Question:
I want when i check each box, progress bar increase %20 and when i unchecked box, progress bar decreased %20.
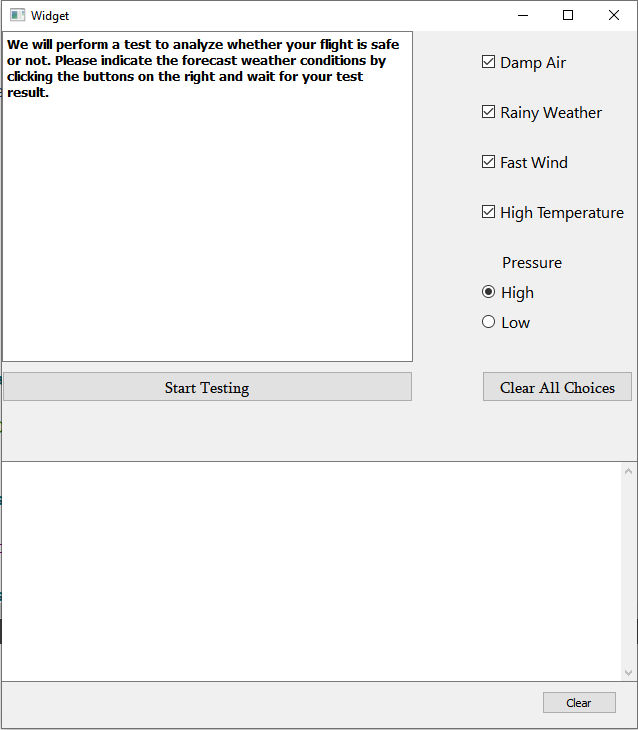
Answer: Connect to 'QCheckBox::stateChanged(int state)' signal, and change the 'progressbar' value according to signal 'state'.
### Edit
Following the comments, I will update the answer further more. Like I said you need to connect to 'QCheckBox::stateChanged(int state)' signal from each 'QCheckBox' you have.
To connect to signal you use:
'''
connect(ui->checkBox, &QCheckBox::stateChanged, this, &MainWindow::Update_ProgressBar);
connect(ui->checkBox_2, &QCheckBox::stateChanged, this, &MainWindow::Update_ProgressBar);
...
'''
And the 'slot' will be:
'''
void MainWindow::Update_ProgressBar(int value)
{
int currentValue = ui->progressBar->value();
if(value == 0)ui->progressBar->setValue(currentValue - 20);
else ui->progressBar->setValue(currentValue + 20);
}
'''